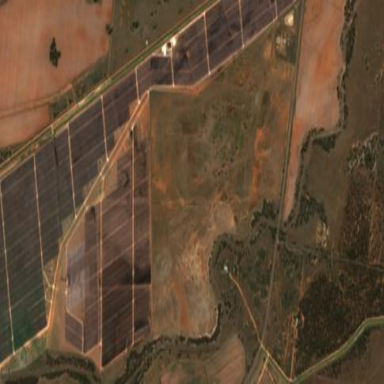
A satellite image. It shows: Solar power plant utilizing photovoltaic technology.